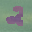
Label: 2